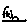
Label: fish